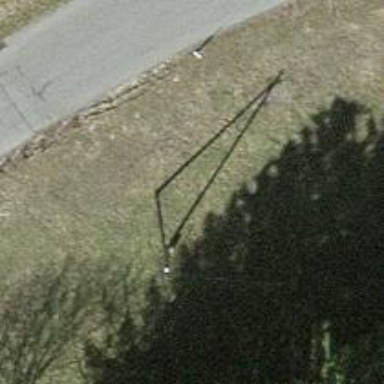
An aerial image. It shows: Guyed pole used for power distribution.